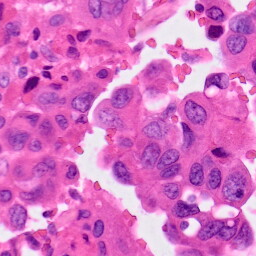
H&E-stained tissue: Lung